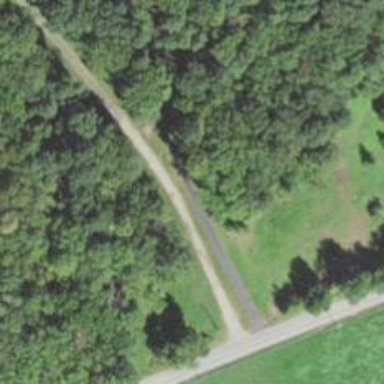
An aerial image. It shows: Residential driveway serving as service road.